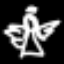
Label: angel